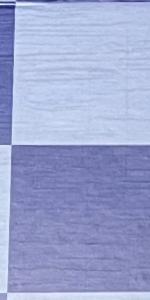
Label: Empty